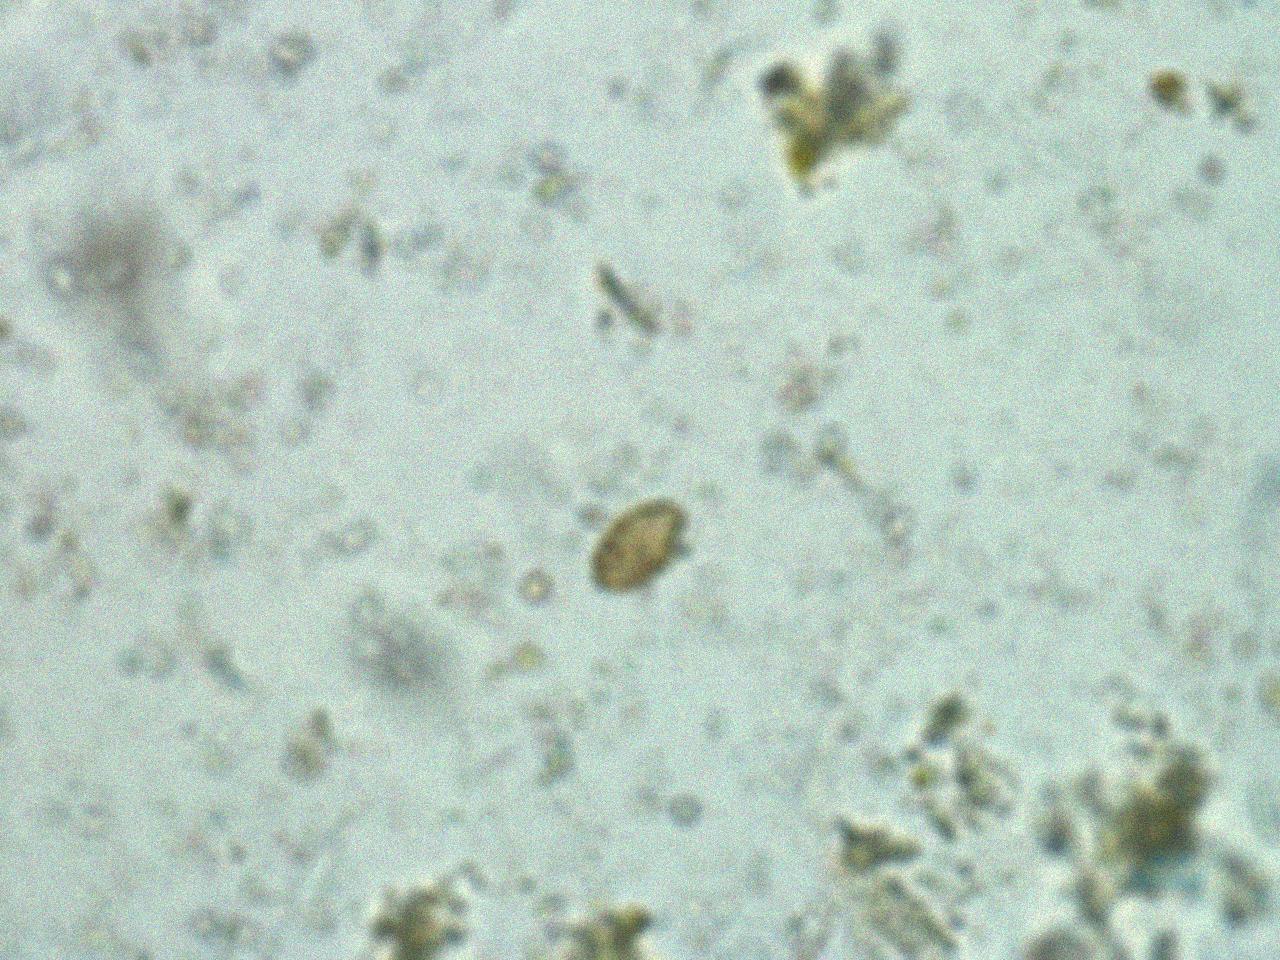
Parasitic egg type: Opisthorchis viverrine